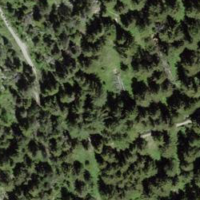
EUNIS habitat code: 43
Species observed at this site:
Astrantia major